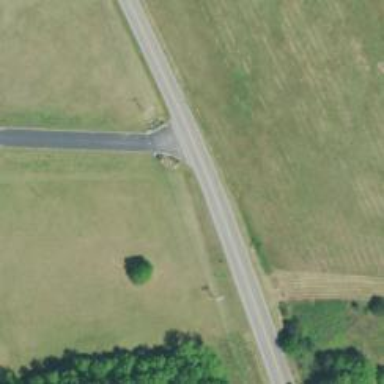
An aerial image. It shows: Service road.